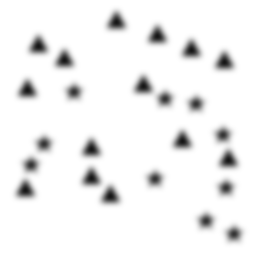
Squares: 0
Triangles: 14
Stars: 10
Total shapes: 24